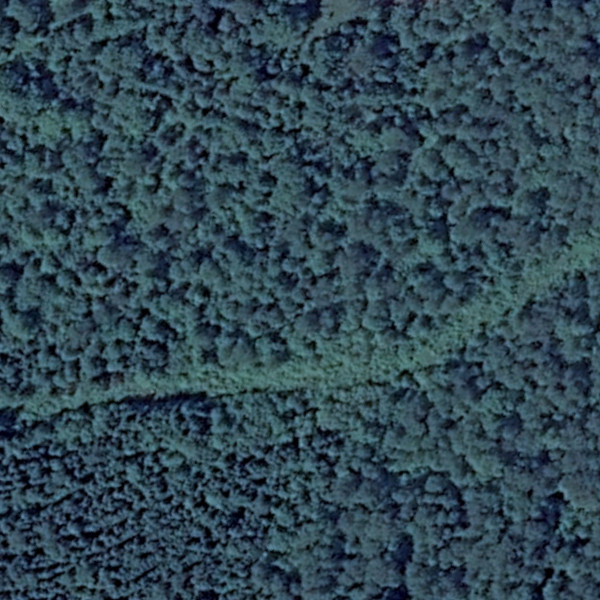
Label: Forest